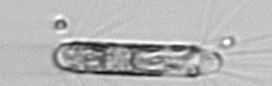
Label: Corethron_hystrix